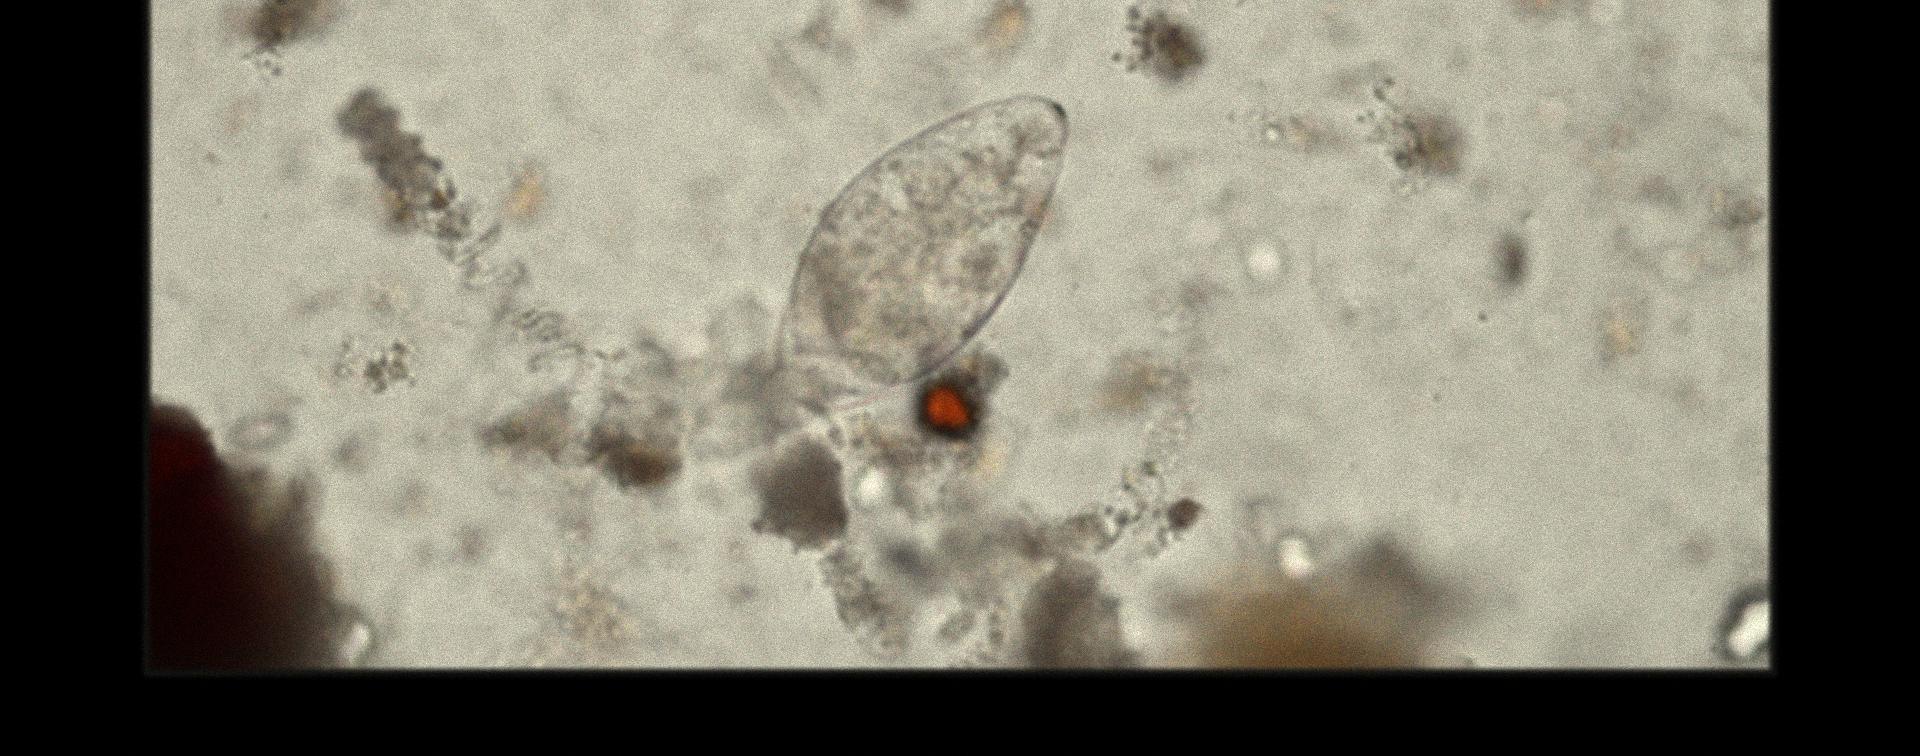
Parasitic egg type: Fasciolopsis buski